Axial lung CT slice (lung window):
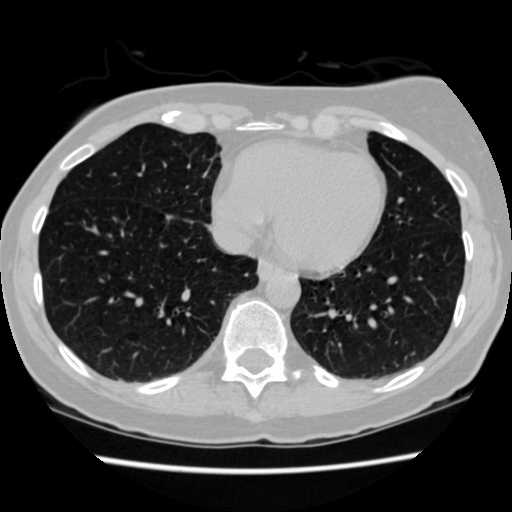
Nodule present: no